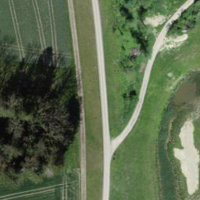
EUNIS habitat code: 23
Species observed at this site:
Lythrum salicaria
Garrulus glandarius